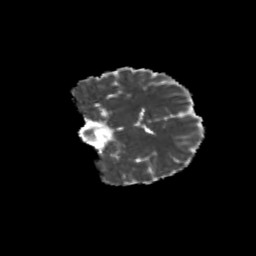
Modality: MD
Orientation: coronal
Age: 12
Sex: male
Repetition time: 9.512 s
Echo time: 0.089 s